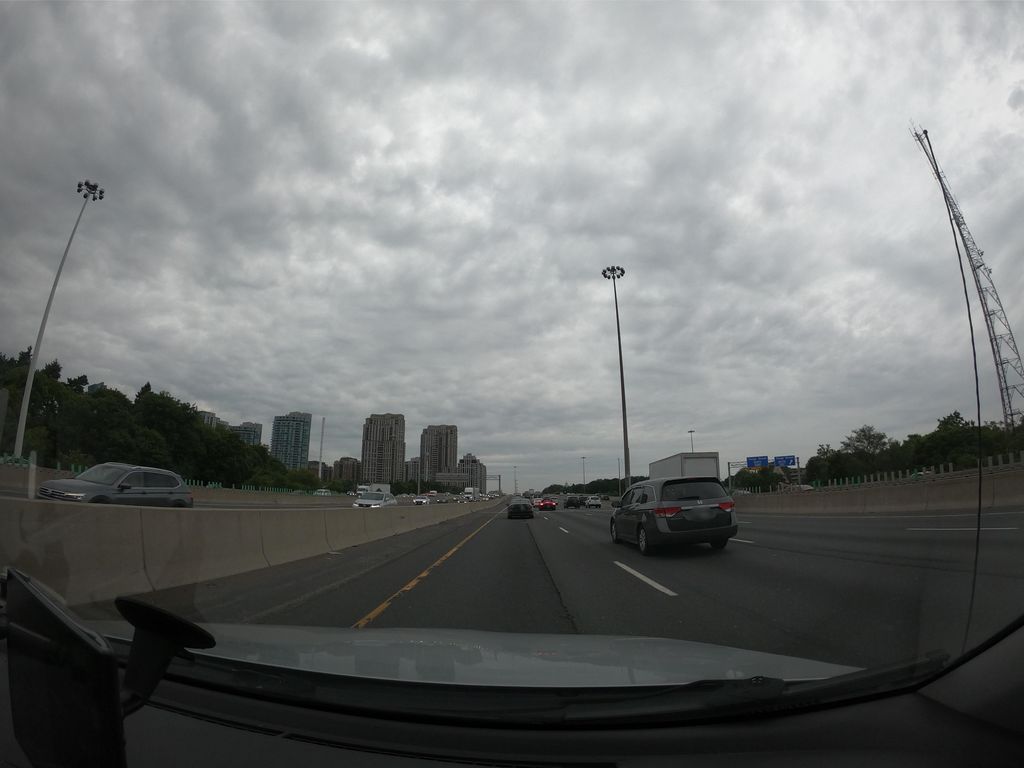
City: toronto